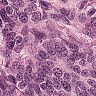
Metastatic tissue present: yes